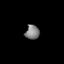
Tissue: lung
Cell type: Others
Senescence score: 0.6631
Nuclear area (px): 198
Mean DAPI intensity: 127.753